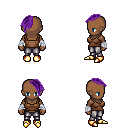
a pixel art fantasy rpg character, female body template, human, dark skin, brown pirate shirt, metal pants, purple long mohawk hairstyle, white cloth bandages, gold boots, four views (front, back, left, right), 2x2 character sprite sheet, small pixel art, hard edges, no anti-aliasing